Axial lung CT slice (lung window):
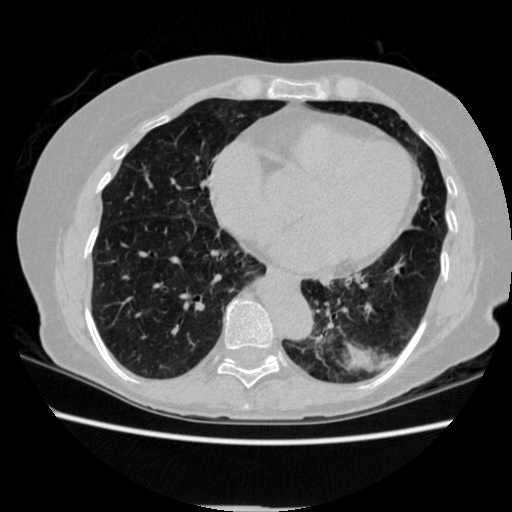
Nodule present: yes
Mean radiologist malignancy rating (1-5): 4